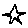
Label: star